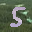
Label: 5